Question: I am trying to print a table in FPDF that has 4 columns, and many rows retrieved from MySQL.
Two of my columns shall print the value in barcode using 'code39' in FPDF. The problem is that it's not allowing me to print 'code39' results within the cells. I can do that only by adding the location to the '$i' and adding it to the location of the 'code39'. Even though one page prints correctly, it then gets out of sync.
If you check on the output, you will see the problem I'm having.
'''
foreach ($result as $row) {
$pdf->Code39(12,47+$i,'%'.$row['activity'].' START',1,10);
$pdf->Code39(209,47+$i,'%'.$row['activity'].' END',1,10);
$pdf->Cell($width_cell[0],20,'',1,0,'c',false); // First column of row 1
$pdf->Cell($width_cell[1],20,$row['activity'],1,0,'c',false); // Second column of row 1
$pdf->Cell($width_cell[2],20,$row['a_description'],1,0,'c',false); // Third column of row 1
$pdf->Cell($width_cell[3],20,'',1,1,'c',false); // Fourth column of row 1
$i=$i+20;
}
'''

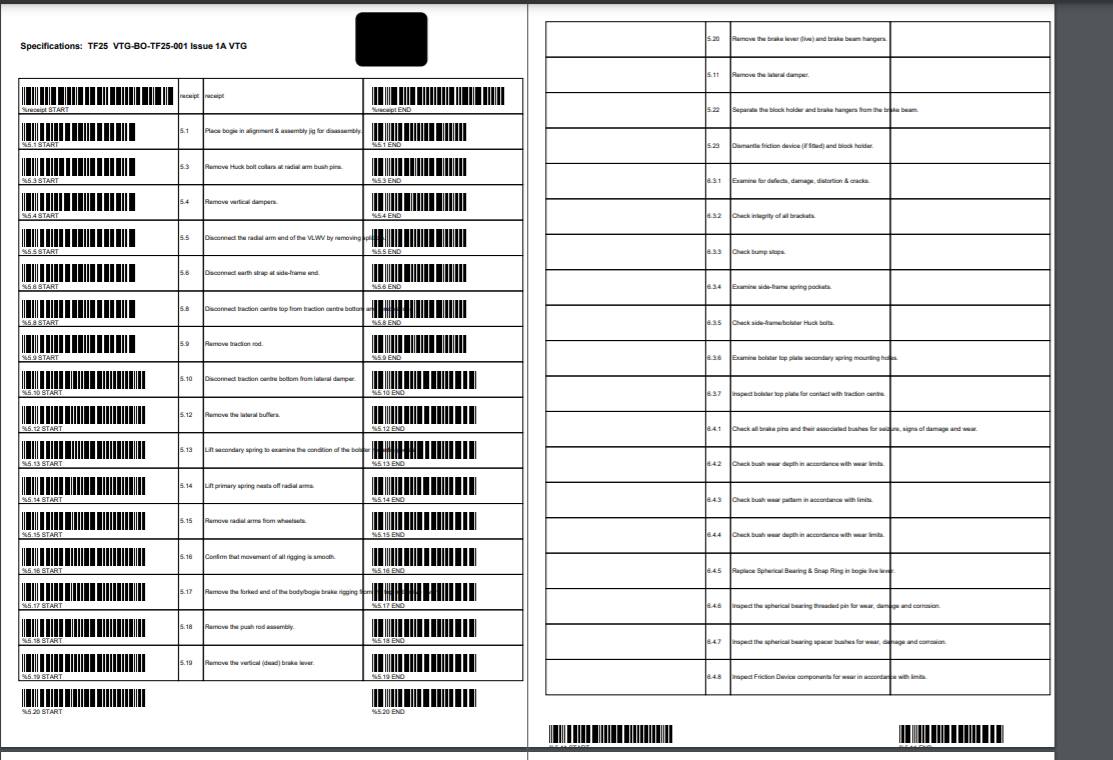
Answer: Before writing a cell that should contain a barcode, use the current cursor position in the document as the coordinates to draw the barcode
'''
foreach ($result as $row) {
$pdf->Code39($pdf->GetX(), $pdf->GetY(), '%'.$row['activity'].' START',1,10);
$pdf->Cell($width_cell[0],20,'',1,0,'c',false); // First column of row 1
$pdf->Cell($width_cell[1],20,$row['activity'],1,0,'c',false); // Second column of row 1
$pdf->Cell($width_cell[2],20,$row['a_description'],1,0,'c',false); // Third column of row 1
$pdf->Code39($pdf->GetX(), $pdf->GetY(), '%'.$row['activity'].' END',1,10);
$pdf->Cell($width_cell[3],20,'',1,1,'c',false); // Fourth column of row 1
}
'''
I haven't tested this. You might have to add or subtract an offset on GetX and GetY so that it looks good.